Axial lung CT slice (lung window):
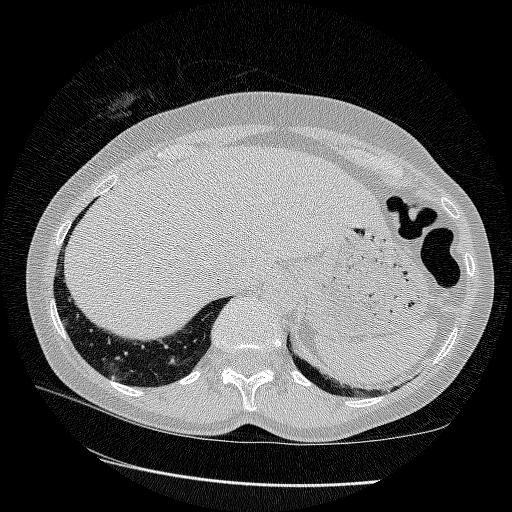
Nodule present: no